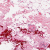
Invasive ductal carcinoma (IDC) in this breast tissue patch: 0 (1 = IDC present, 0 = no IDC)